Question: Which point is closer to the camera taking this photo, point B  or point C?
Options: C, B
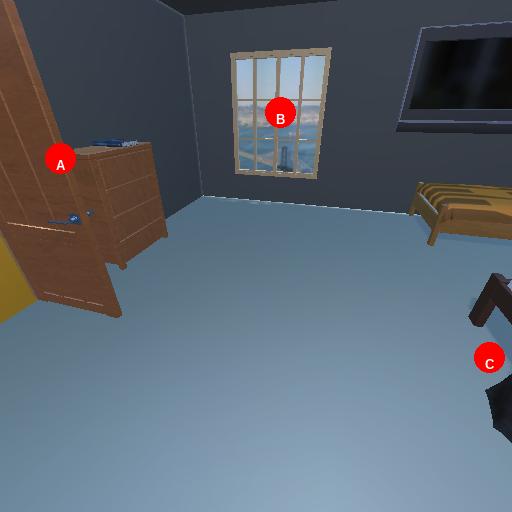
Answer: C